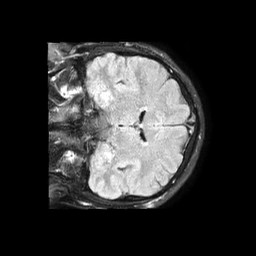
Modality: FLAIR
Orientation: coronal
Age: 39
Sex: male
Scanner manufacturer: philips
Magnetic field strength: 1.5 T
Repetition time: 6 s
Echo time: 0.104 s